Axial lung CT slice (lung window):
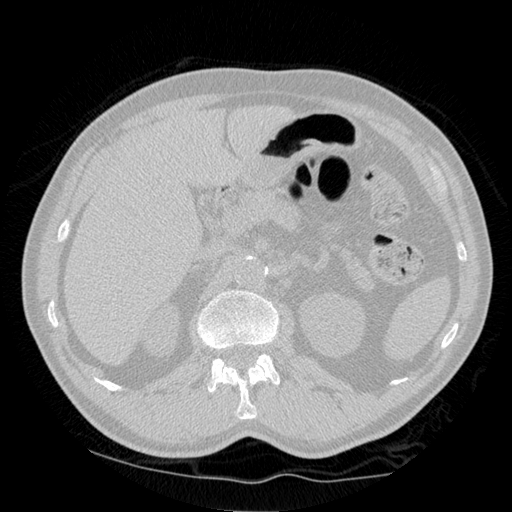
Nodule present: no